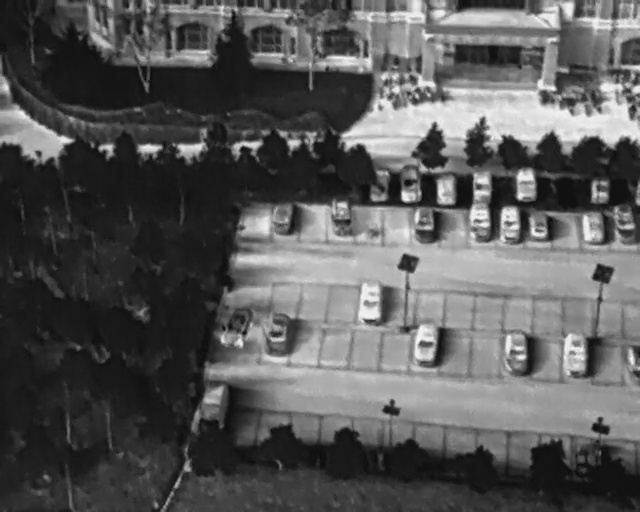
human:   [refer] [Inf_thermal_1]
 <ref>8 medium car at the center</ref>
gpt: <box>[[61, 33, 67, 37, 2], [41, 40, 46, 44, 2], [50, 39, 56, 43, 2], [63, 41, 69, 45, 2], [54, 56, 61, 61, 2], [63, 65, 70, 68, 2], [40, 62, 46, 67, 2], [33, 61, 40, 66, 20]]</box>

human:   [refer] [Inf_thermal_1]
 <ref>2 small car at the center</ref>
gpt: <box>[[66, 34, 72, 38, 179], [56, 34, 61, 37, 2]]</box>

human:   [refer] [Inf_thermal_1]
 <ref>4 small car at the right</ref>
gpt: <box>[[79, 33, 84, 37, 2], [91, 35, 96, 38, 2], [77, 41, 82, 45, 2], [81, 42, 86, 45, 2]]</box>

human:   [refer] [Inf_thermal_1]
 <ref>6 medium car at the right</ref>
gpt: <box>[[72, 34, 78, 38, 2], [72, 41, 78, 45, 2], [89, 42, 95, 46, 2], [94, 41, 100, 45, 2], [76, 65, 84, 71, 2], [86, 66, 93, 71, 2]]</box>